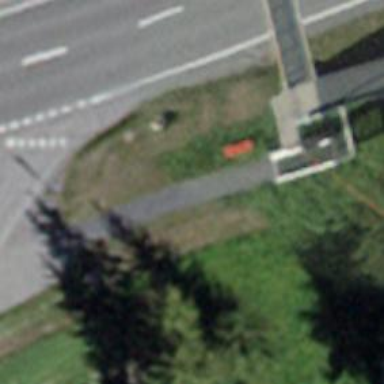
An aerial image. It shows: Bench.